Question:
As you can see with the image above, even with the there are yet inconsistencies between browsers. Two examples in this image:
1. IE9 clearly has a darker font for just about all text.
2. For whatever reason, the <hr/> tags aren't lining up (but they sure are close) and that throws off the rest of the content.
Is there something more I need to do, other than applying the to get some more consistency between these browsers?
Additionally, with the content you see above, other than colors and font sizes, there are no margins or padding applied after the reset.
### CSS
'''
h1 {
font-family: Lato;
font-size: 26px;
font-weight: normal;
color: #154995;
}
h2 {
font-family: Lato;
font-size: 24px;
font-weight: normal;
color: #333333;
}
h3 {
font-family: Lato;
font-size: 20px;
font-weight: normal;
color: #154995;
}
h4 {
font-family: Lato;
font-size: 18px;
font-weight: bold;
color: #333333;
}
h5 {
font-family: Lato;
font-size: 16px;
font-weight: bold;
color: #333333;
}
.small-text {
font-family: Arial, sans-serif;
font-size: 12px;
font-weight: regular;
color: #333333;
}
'''
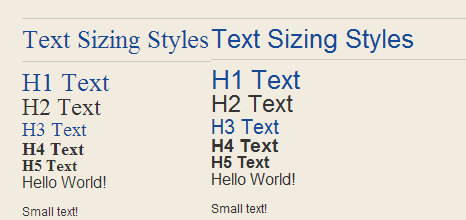
Answer: The differences you point out are all based on the fact that two different fonts are being used in your chrome and IE9 outputs. Once you tweak the css 'font-family' so both browsers use the same font then it should be ok.
After seeing your css, you're specifying only 'Lato' font for your elements, it seems both chrome and IE9 can't find the font 'Lato' so both are applying a default font, which is different from one to another, try specifying fallback fonts like:
'''
font-family: Lato, Arial, sans-serif;
'''
If above still give you different outputs then 'Lato' is being picked in one browser and not other, you can check that by using:
'''
font-family: Arial, sans-serif;
'''
for all your elements and see the output is the same on both browsers.
Also see instructions on how to add a Lato webfont to your website:
<URL>